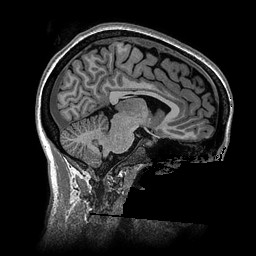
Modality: T1w
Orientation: sagittal
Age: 37
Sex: female